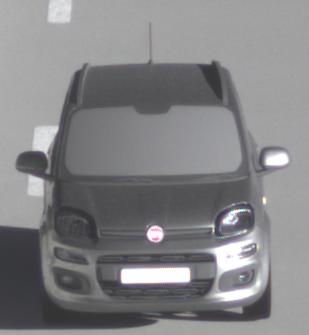
Make: Fiat
Model: Panda 1.2 8V
Detailed model: Panda (312)
Model produced from: 2013/02
Model produced until: 2013/12
Doors: 5
Color: gray
Road condition: wet road
Daytime: sunrise or sunset
Contrast: high contrast